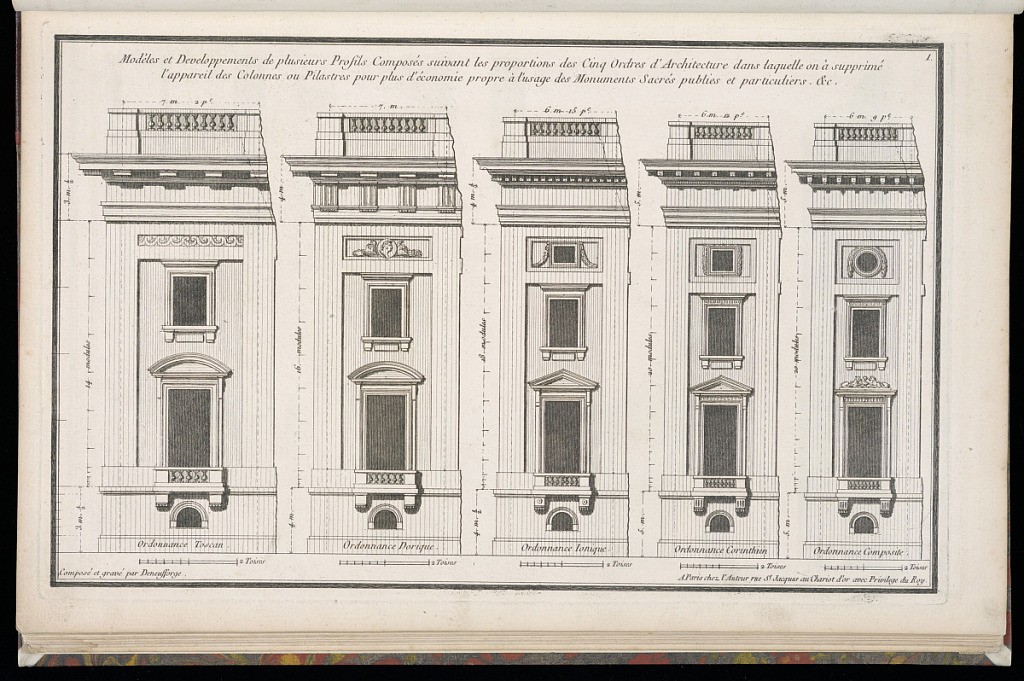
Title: Title Page
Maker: Jean-François de Neufforge, Flemish, 1714–1791
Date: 1768
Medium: Engraving on paper
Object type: Print
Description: Designs for façades and profiles of buildings representing the five orders of architecture. From left to right they are labelled at the bottom: Tuscan Order, Doric Order, Ionic Order, Corinthian Order, Composite Order. The plate is signed and numbered.